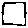
Label: square